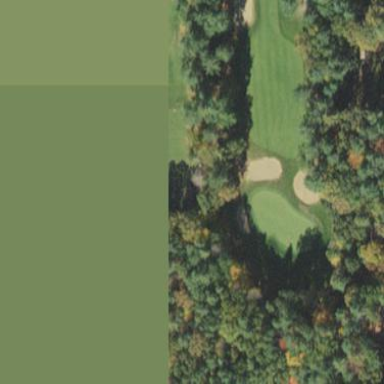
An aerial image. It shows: Golf tee.